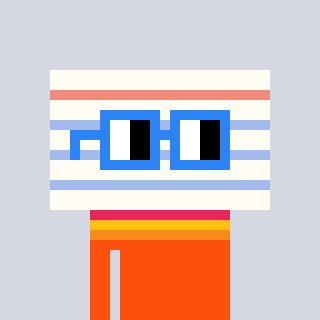
a pixel art character with square blue glasses, a empty notebook page-shaped head and a orange-colored body on a cool background